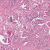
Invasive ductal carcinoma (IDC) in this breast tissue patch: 1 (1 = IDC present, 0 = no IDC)